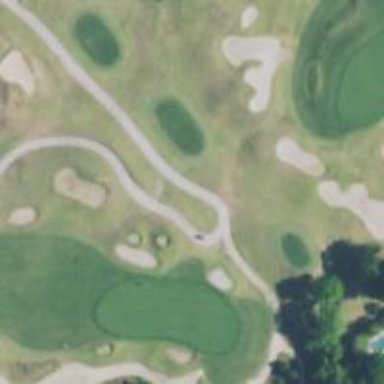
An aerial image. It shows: Path for golf carts.